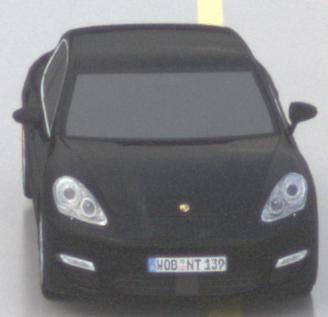
Make: Porsche
Model: Panamera
Detailed model: Panamera (970)
Model produced from: 2010/05
Model produced until: 2013/04
Doors: 5
Color: black
Road condition: wet road
Daytime: midday
Contrast: low contrast